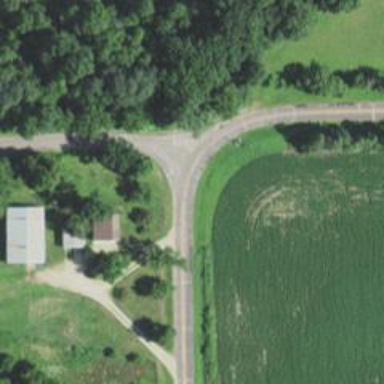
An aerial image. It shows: Unclassified road.